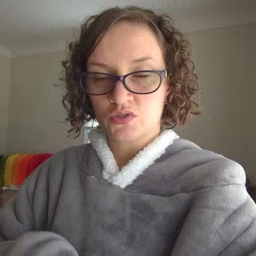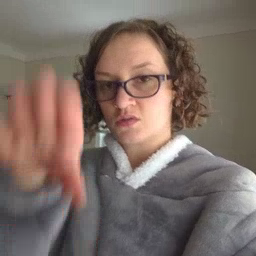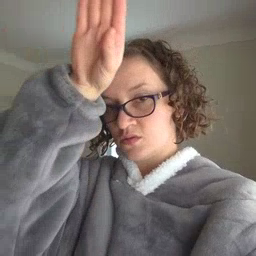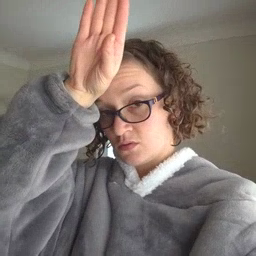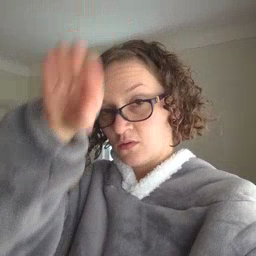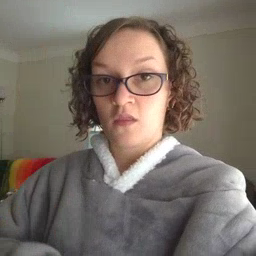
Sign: fireman